Question: I am working with a Dashboard that has a menu. Let's take the attached menu as an example (which is NOT mine, I took a snapshot from a video).
Could you give me an idea of how I can do so that when pressing an option from the side menu, the content on the right side changes. Should I create an html document for each possible option and reference it from an "a href tag" or is there some other way to do it? Preferably the solution or idea does not involve react, angular or vue.

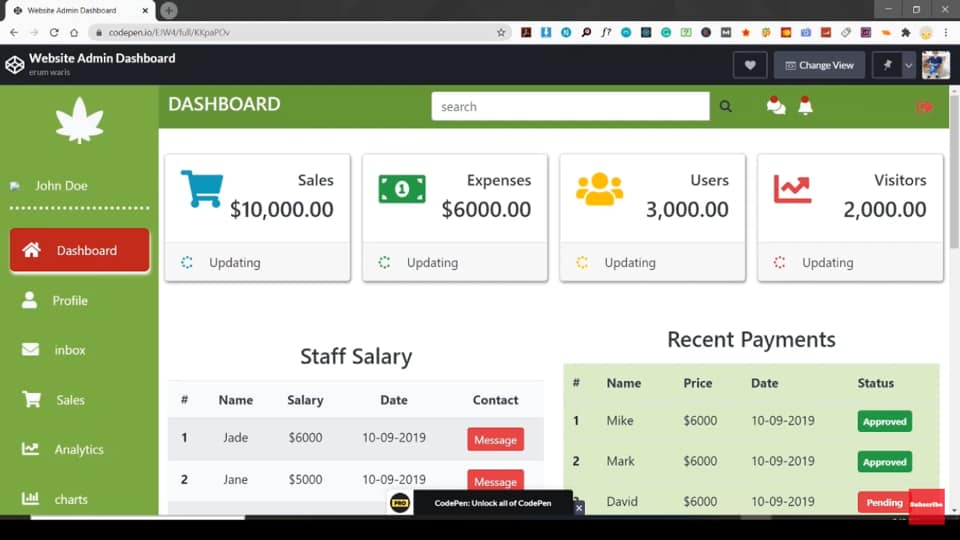
Answer: If you are not using any of SPA (Single page Application) then you must have to go for multipage activities where you need 'href' on each option given in your main menu.